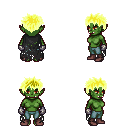
a pixel art fantasy rpg character, female body template, orc, green skin, black tattered cape, teal pants, gold bedhead hairstyle, metal gloves, maroon shoes, four views (front, back, left, right), 2x2 character sprite sheet, small pixel art, hard edges, no anti-aliasing